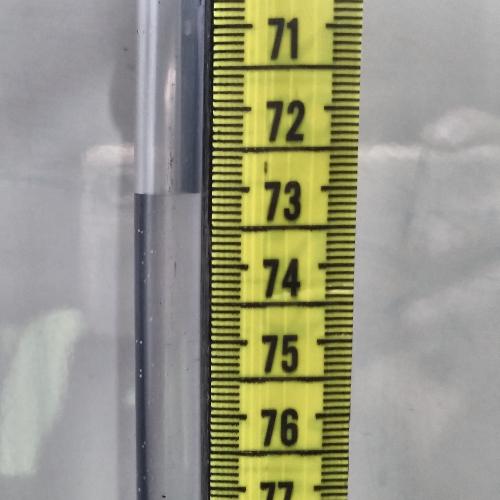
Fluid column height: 73.0 cm